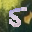
Label: 5